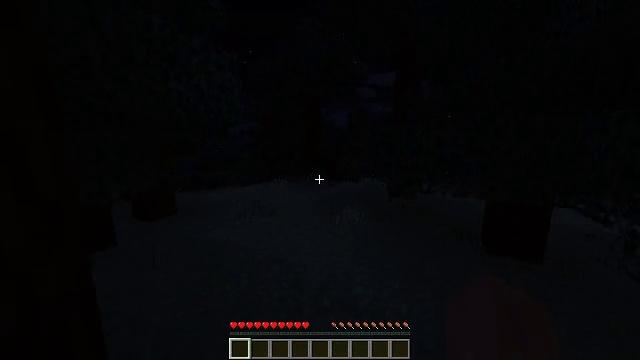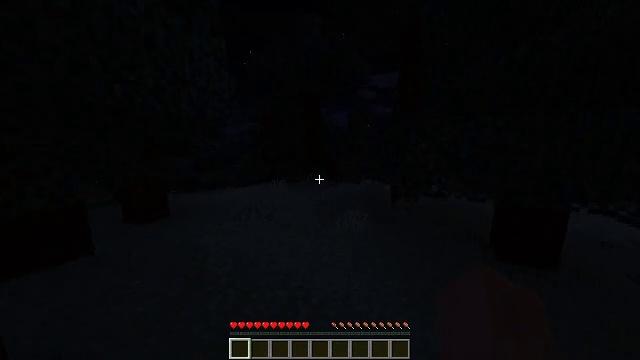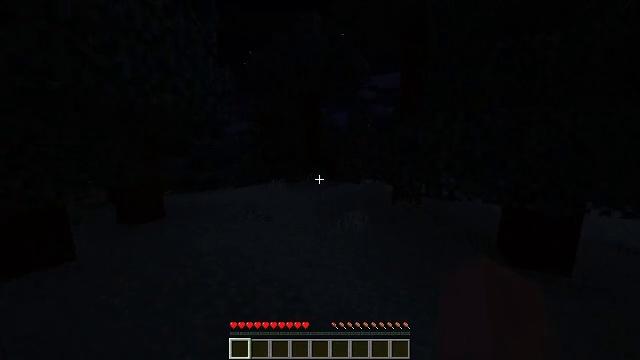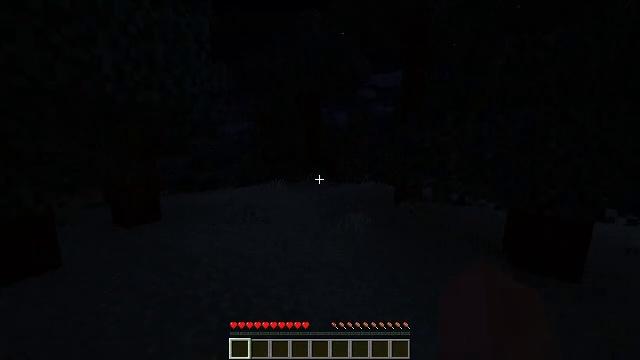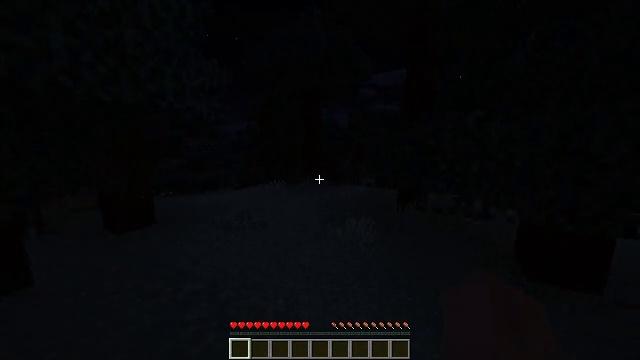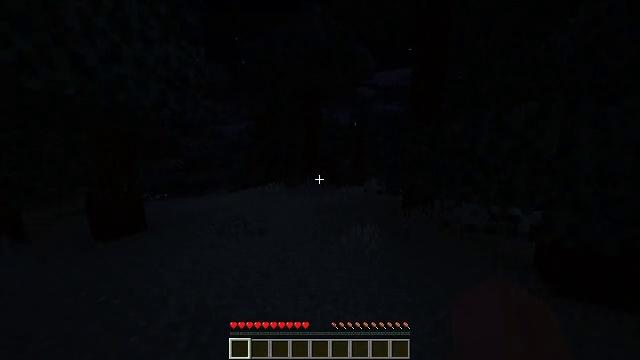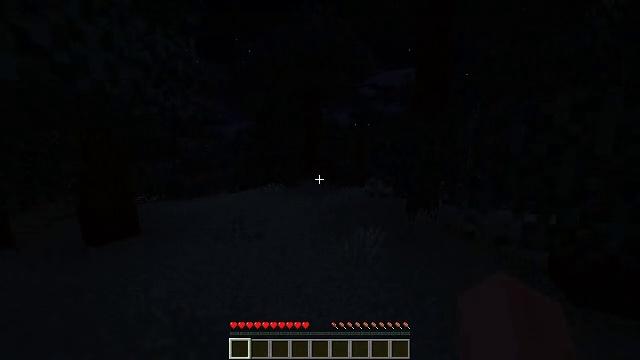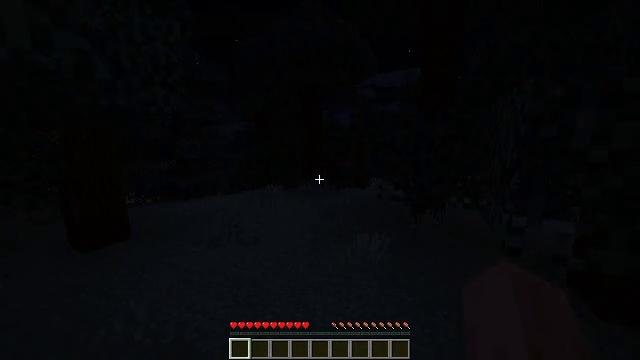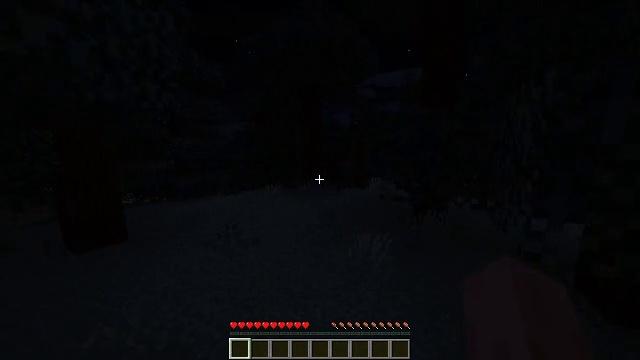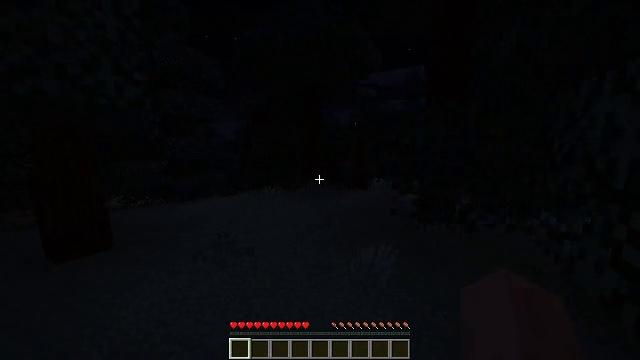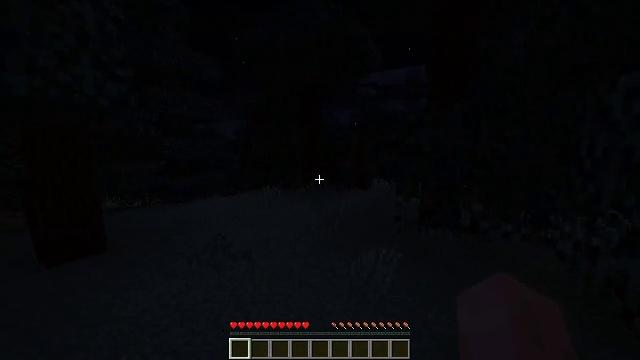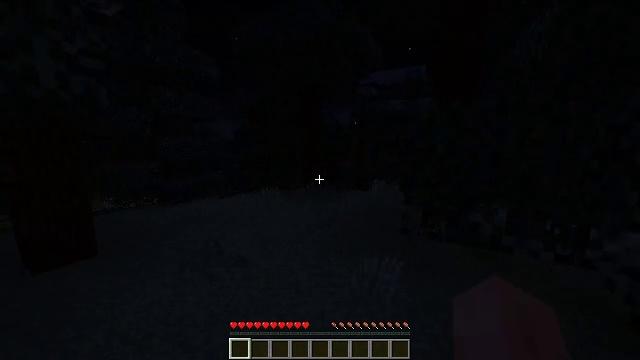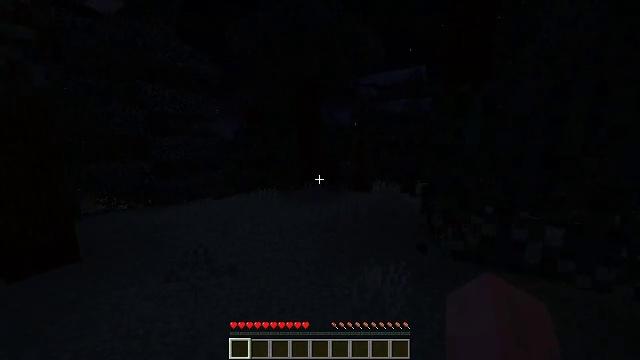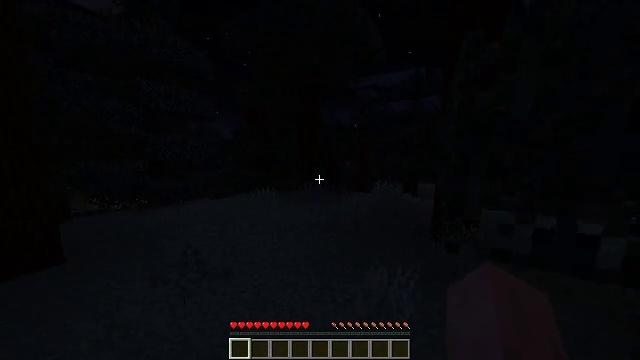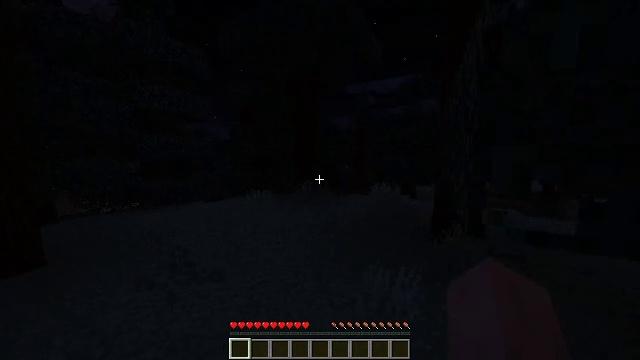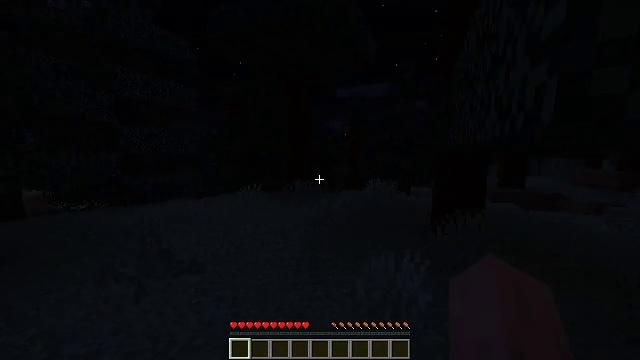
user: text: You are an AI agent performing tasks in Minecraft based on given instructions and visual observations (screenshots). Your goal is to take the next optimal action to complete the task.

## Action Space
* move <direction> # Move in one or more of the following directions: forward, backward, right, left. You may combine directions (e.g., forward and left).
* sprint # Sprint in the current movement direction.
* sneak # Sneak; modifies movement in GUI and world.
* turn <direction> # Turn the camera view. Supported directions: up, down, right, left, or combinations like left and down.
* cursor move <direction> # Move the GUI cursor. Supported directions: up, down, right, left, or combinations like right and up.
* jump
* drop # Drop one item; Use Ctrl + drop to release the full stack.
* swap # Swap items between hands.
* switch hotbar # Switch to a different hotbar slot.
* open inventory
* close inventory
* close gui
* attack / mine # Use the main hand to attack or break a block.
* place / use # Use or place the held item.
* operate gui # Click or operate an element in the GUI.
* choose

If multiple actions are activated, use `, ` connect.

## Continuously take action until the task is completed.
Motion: motion action
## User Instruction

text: Collect red mushroom blocks for building.
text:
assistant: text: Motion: move forward, sprint
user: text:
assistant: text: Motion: move forward, sprint
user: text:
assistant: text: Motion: move forward, sprint
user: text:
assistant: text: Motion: move forward, sprint
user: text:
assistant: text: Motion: move forward, sprint
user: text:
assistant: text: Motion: move forward, sprint
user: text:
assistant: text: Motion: move forward, sprint
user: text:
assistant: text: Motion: move forward, sprint
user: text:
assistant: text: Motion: move forward, sprint
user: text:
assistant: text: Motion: move forward, sprint
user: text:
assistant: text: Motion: move forward, sprint
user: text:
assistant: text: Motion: move forward, sprint
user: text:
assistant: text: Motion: move forward, sprint
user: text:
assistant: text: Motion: move forward, sprint, turn up
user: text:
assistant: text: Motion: move forward, sprint, turn right and up
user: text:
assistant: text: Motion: move forward, sprint, turn right
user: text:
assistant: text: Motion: move forward, sprint
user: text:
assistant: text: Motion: move forward, sprint
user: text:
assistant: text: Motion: move forward, sprint
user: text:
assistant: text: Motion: move forward, sprint, turn right
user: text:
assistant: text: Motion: move forward, sprint, turn right
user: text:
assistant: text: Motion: move forward, sprint, turn right
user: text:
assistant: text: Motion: move forward, sprint, turn right, jump
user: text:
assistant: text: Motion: move forward, sprint, jump
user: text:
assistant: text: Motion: move forward, sprint, jump
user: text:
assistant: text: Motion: move forward, sprint, jump
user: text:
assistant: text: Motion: move forward, sprint, jump
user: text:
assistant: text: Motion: move forward, sprint, jump
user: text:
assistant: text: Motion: move forward, sprint, turn right, jump
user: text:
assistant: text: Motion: move forward, sprint, turn right, jump